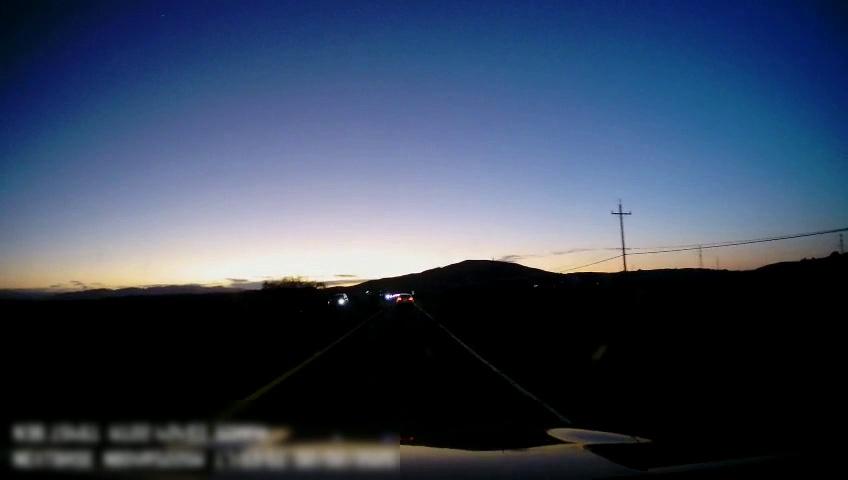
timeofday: Dusk/Dawn/Twilight
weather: Other
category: Drivable Space
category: Vehicles | Car
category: Vehicles | Car
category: Lanes | Current Lane
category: Lanes | Current Lane